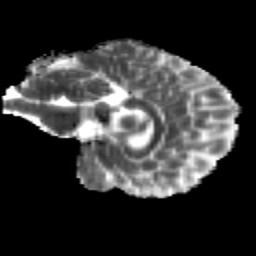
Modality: MD
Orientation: sagittal
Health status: healthy
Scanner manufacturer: siemens
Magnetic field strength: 3 T
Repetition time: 12 s
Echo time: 0.092 s